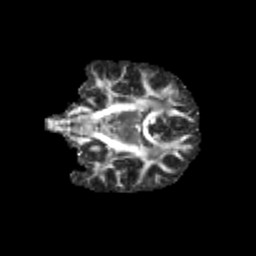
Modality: FA
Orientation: coronal
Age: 12
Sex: female
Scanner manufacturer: siemens
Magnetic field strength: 3 T
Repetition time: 3.8 s
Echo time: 0.07 s